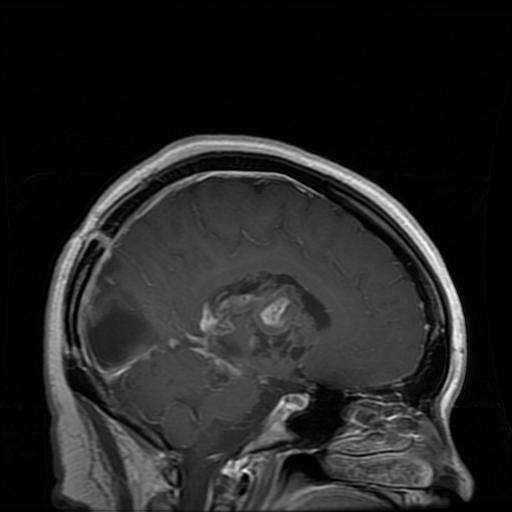
Label: glioma